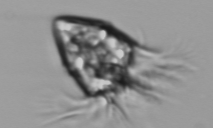
Label: Strombidium_morphotype1